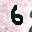
Label: 6